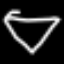
Label: diamond